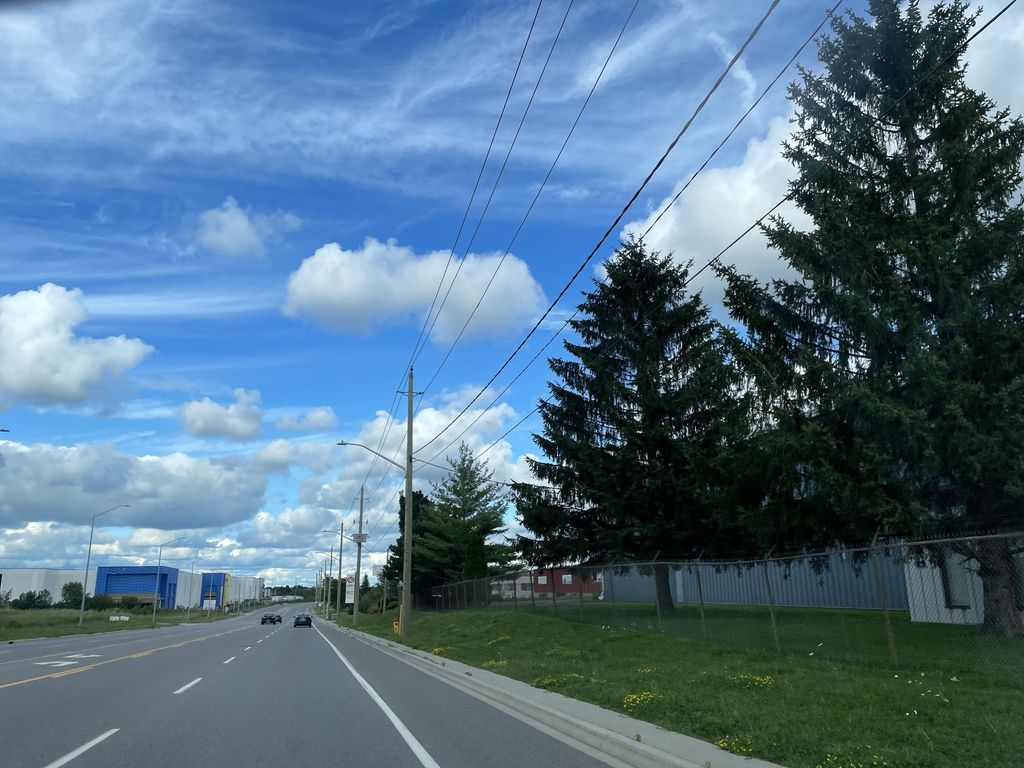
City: kitchener-waterloo